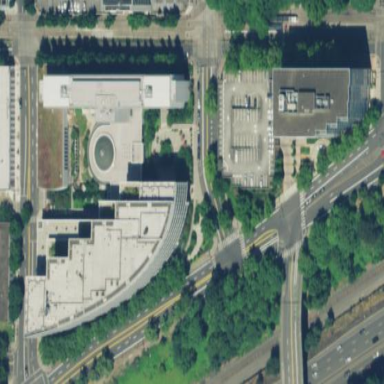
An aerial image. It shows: Government office building.